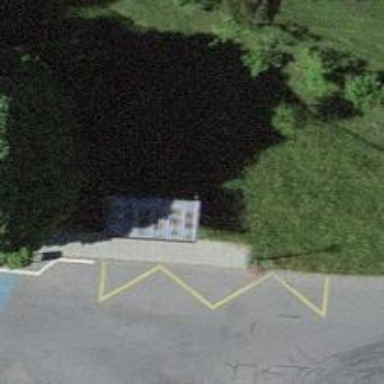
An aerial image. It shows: Bus stop with sheltered platform for public transport.